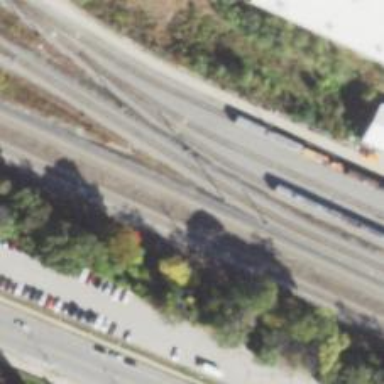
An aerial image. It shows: Railway yard used for servicing trains.